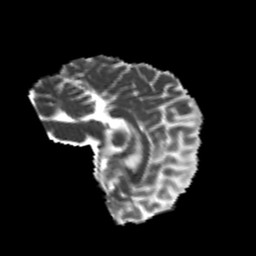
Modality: MD
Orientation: sagittal
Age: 24
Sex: male
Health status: healthy
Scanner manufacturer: philips
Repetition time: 7.391 s
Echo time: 0.08599 s